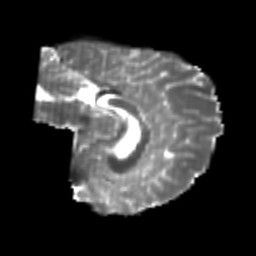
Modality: T2w
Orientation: sagittal
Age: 20
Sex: male
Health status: healthy
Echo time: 0.074 s